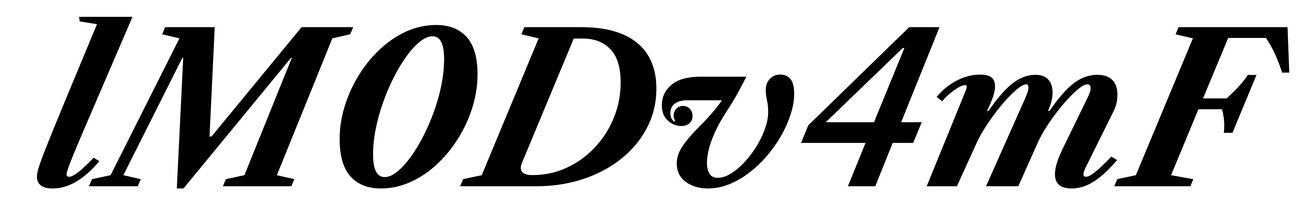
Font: LibreCaslonText-Italic_Bold_Italic